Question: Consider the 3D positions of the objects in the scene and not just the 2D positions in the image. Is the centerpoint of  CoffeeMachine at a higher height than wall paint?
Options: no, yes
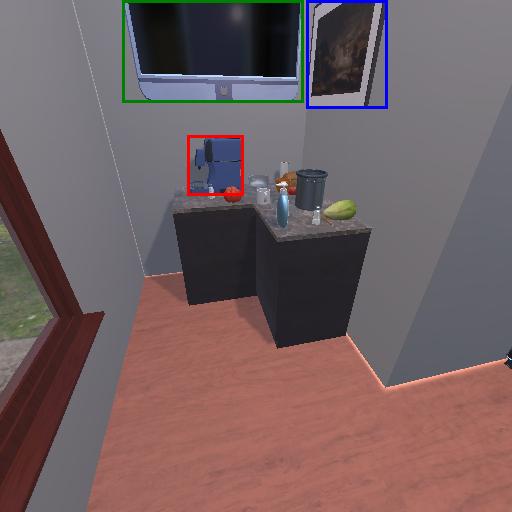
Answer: no